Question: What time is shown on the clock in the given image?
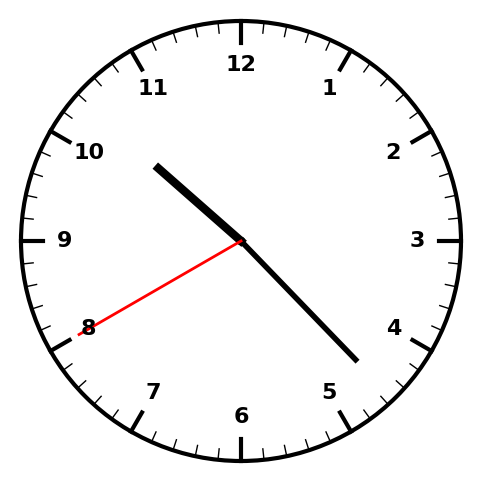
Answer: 10:22:40